Question: What I'm trying to do is paint a solid color and/or pattern with some degree of opacity over an existing image. I believe from what I've read this will involve a bitmap mask. The examples I've seen using bitmap masks as opacity masks only show them used against images to crop them a certain way, and I want to use it for painting. Here is basically what I'm trying to accomplish:

The first image is being loaded and drawn onto a derived Canvas class using DrawImage. I'm trying to accomplish what you see in the 3rd image, the 2nd is an example of a mask I might use. The two key points being that the blue surface in the 3rd image needs to be any arbitrary color, and it needs some opacity so that you can still see the shading on the underlying image. This is kind of a simple example, some of the other objects have much more surface detail and much more complicated masks.
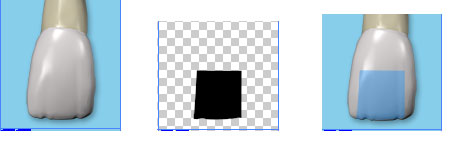
Answer: A color matrix can be useful here:
'''
private Image tooth = Image.FromFile(@"c:\... ooth.png");
private Image maskBMP = Image.FromFile(@"c:\... oothMask.png");
protected override void OnPaint(PaintEventArgs e) {
base.OnPaint(e);
e.Graphics.DrawImage(tooth, Point.Empty);
using (Bitmap bmp = new Bitmap(maskBMP.Width, maskBMP.Height,
PixelFormat.Format32bppPArgb)) {
// Transfer the mask
using (Graphics g = Graphics.FromImage(bmp)) {
g.DrawImage(maskBMP, Point.Empty);
}
Color color = Color.SteelBlue;
ColorMatrix matrix = new ColorMatrix(
new float[][] {
new float[] { 0, 0, 0, 0, 0},
new float[] { 0, 0, 0, 0, 0},
new float[] { 0, 0, 0, 0, 0},
new float[] { 0, 0, 0, 0.5f, 0},
new float[] { color.R / 255.0f,
color.G / 255.0f,
color.B / 255.0f,
0, 1}
});
ImageAttributes imageAttr = new ImageAttributes();
imageAttr.SetColorMatrix(matrix);
e.Graphics.DrawImage(bmp,
new Rectangle(Point.Empty, bmp.Size),
0,
0,
bmp.Width,
bmp.Height,
GraphicsUnit.Pixel, imageAttr);
}
}
'''
The 0.5f value in the Matrix declaration is the alpha value.